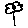
Label: flower